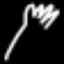
Label: fork